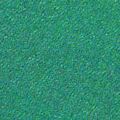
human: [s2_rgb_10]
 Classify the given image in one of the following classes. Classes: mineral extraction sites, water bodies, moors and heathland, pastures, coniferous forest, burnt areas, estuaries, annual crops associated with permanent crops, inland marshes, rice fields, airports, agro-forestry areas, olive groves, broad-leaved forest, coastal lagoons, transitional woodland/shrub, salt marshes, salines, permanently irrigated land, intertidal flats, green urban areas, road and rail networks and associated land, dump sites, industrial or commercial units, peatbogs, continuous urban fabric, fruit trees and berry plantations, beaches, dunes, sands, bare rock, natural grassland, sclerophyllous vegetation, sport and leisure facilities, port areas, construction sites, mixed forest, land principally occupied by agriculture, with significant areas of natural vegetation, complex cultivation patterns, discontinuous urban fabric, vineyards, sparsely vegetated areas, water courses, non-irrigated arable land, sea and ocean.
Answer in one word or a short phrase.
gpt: sea and ocean